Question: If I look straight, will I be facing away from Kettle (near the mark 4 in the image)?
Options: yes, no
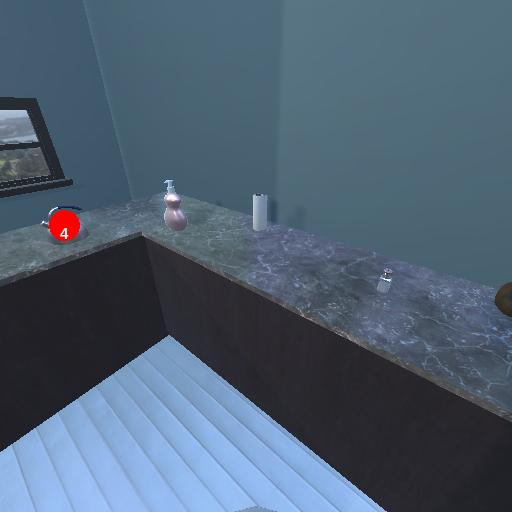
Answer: yes